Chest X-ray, PA view. Patient: 10 years old, sex F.
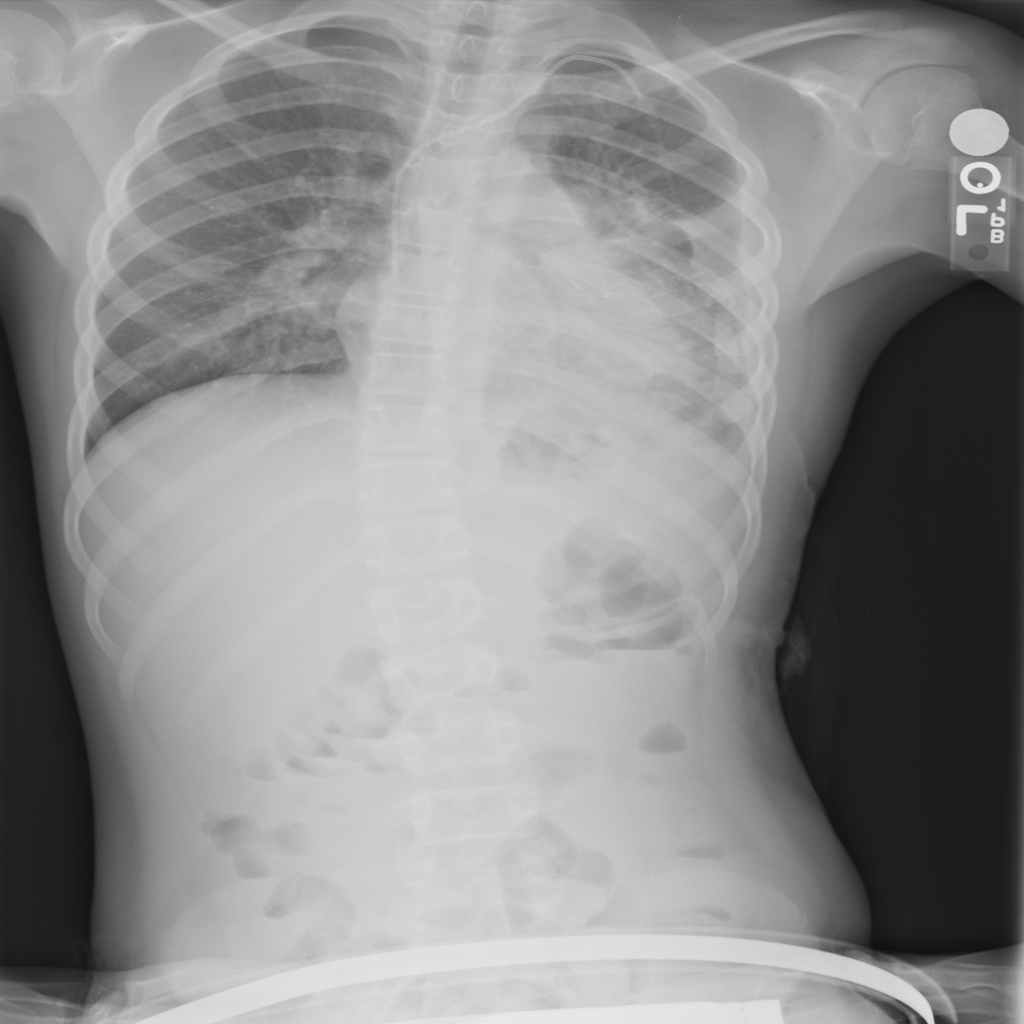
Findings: Atelectasis, Infiltration